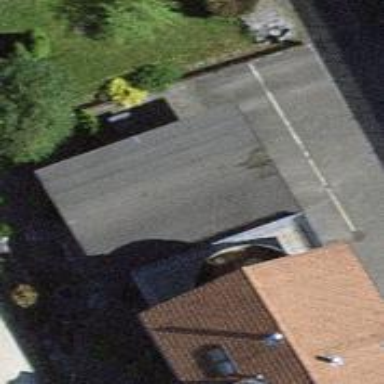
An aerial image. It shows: Group of garages.